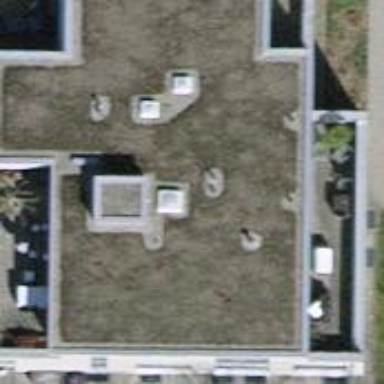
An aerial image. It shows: Building with tiled roof.